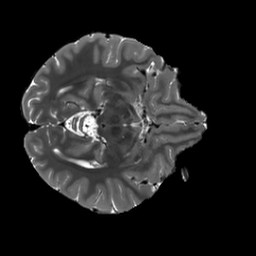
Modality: T2w
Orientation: axial
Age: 22
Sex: female
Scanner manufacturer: siemens
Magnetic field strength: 3 T
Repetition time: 3.2 s
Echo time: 0.566 s